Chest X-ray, PA view. Patient: 31 years old, sex M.
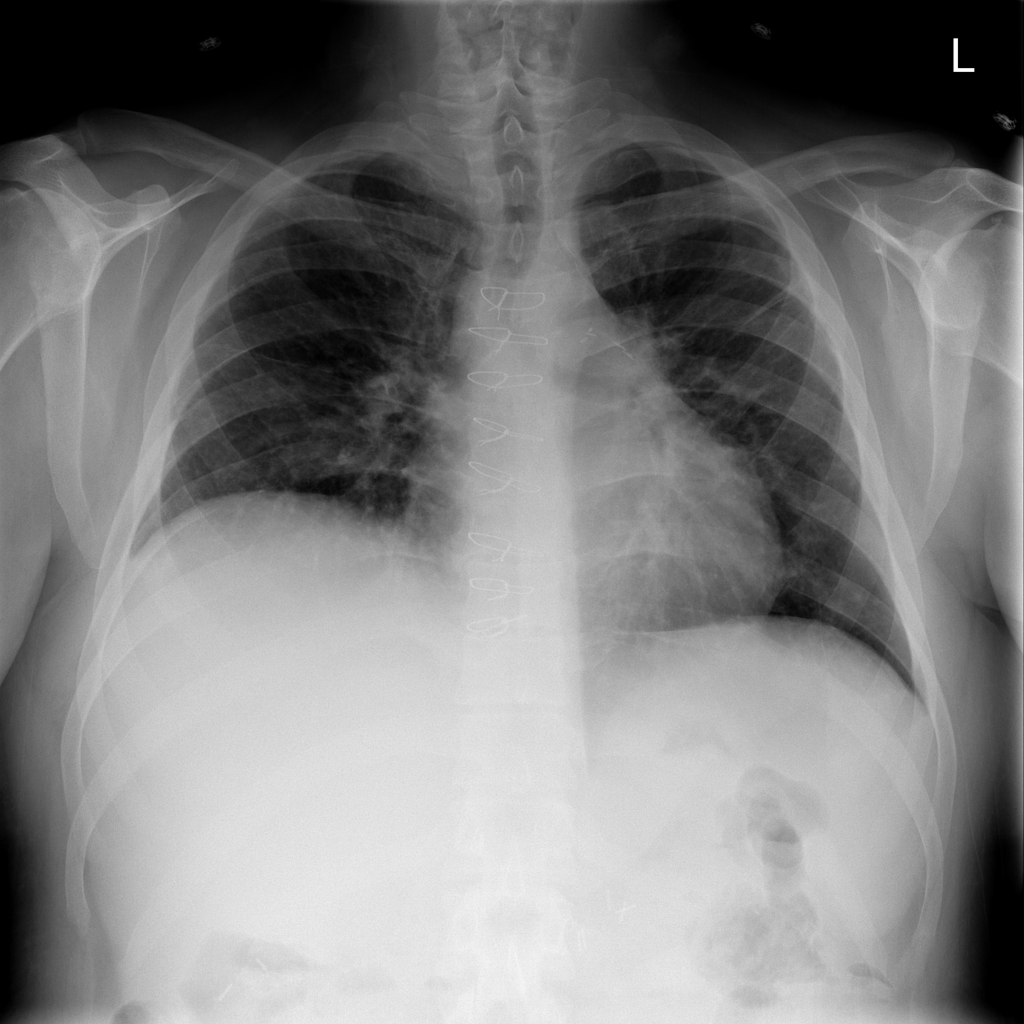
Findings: No Finding